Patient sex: F
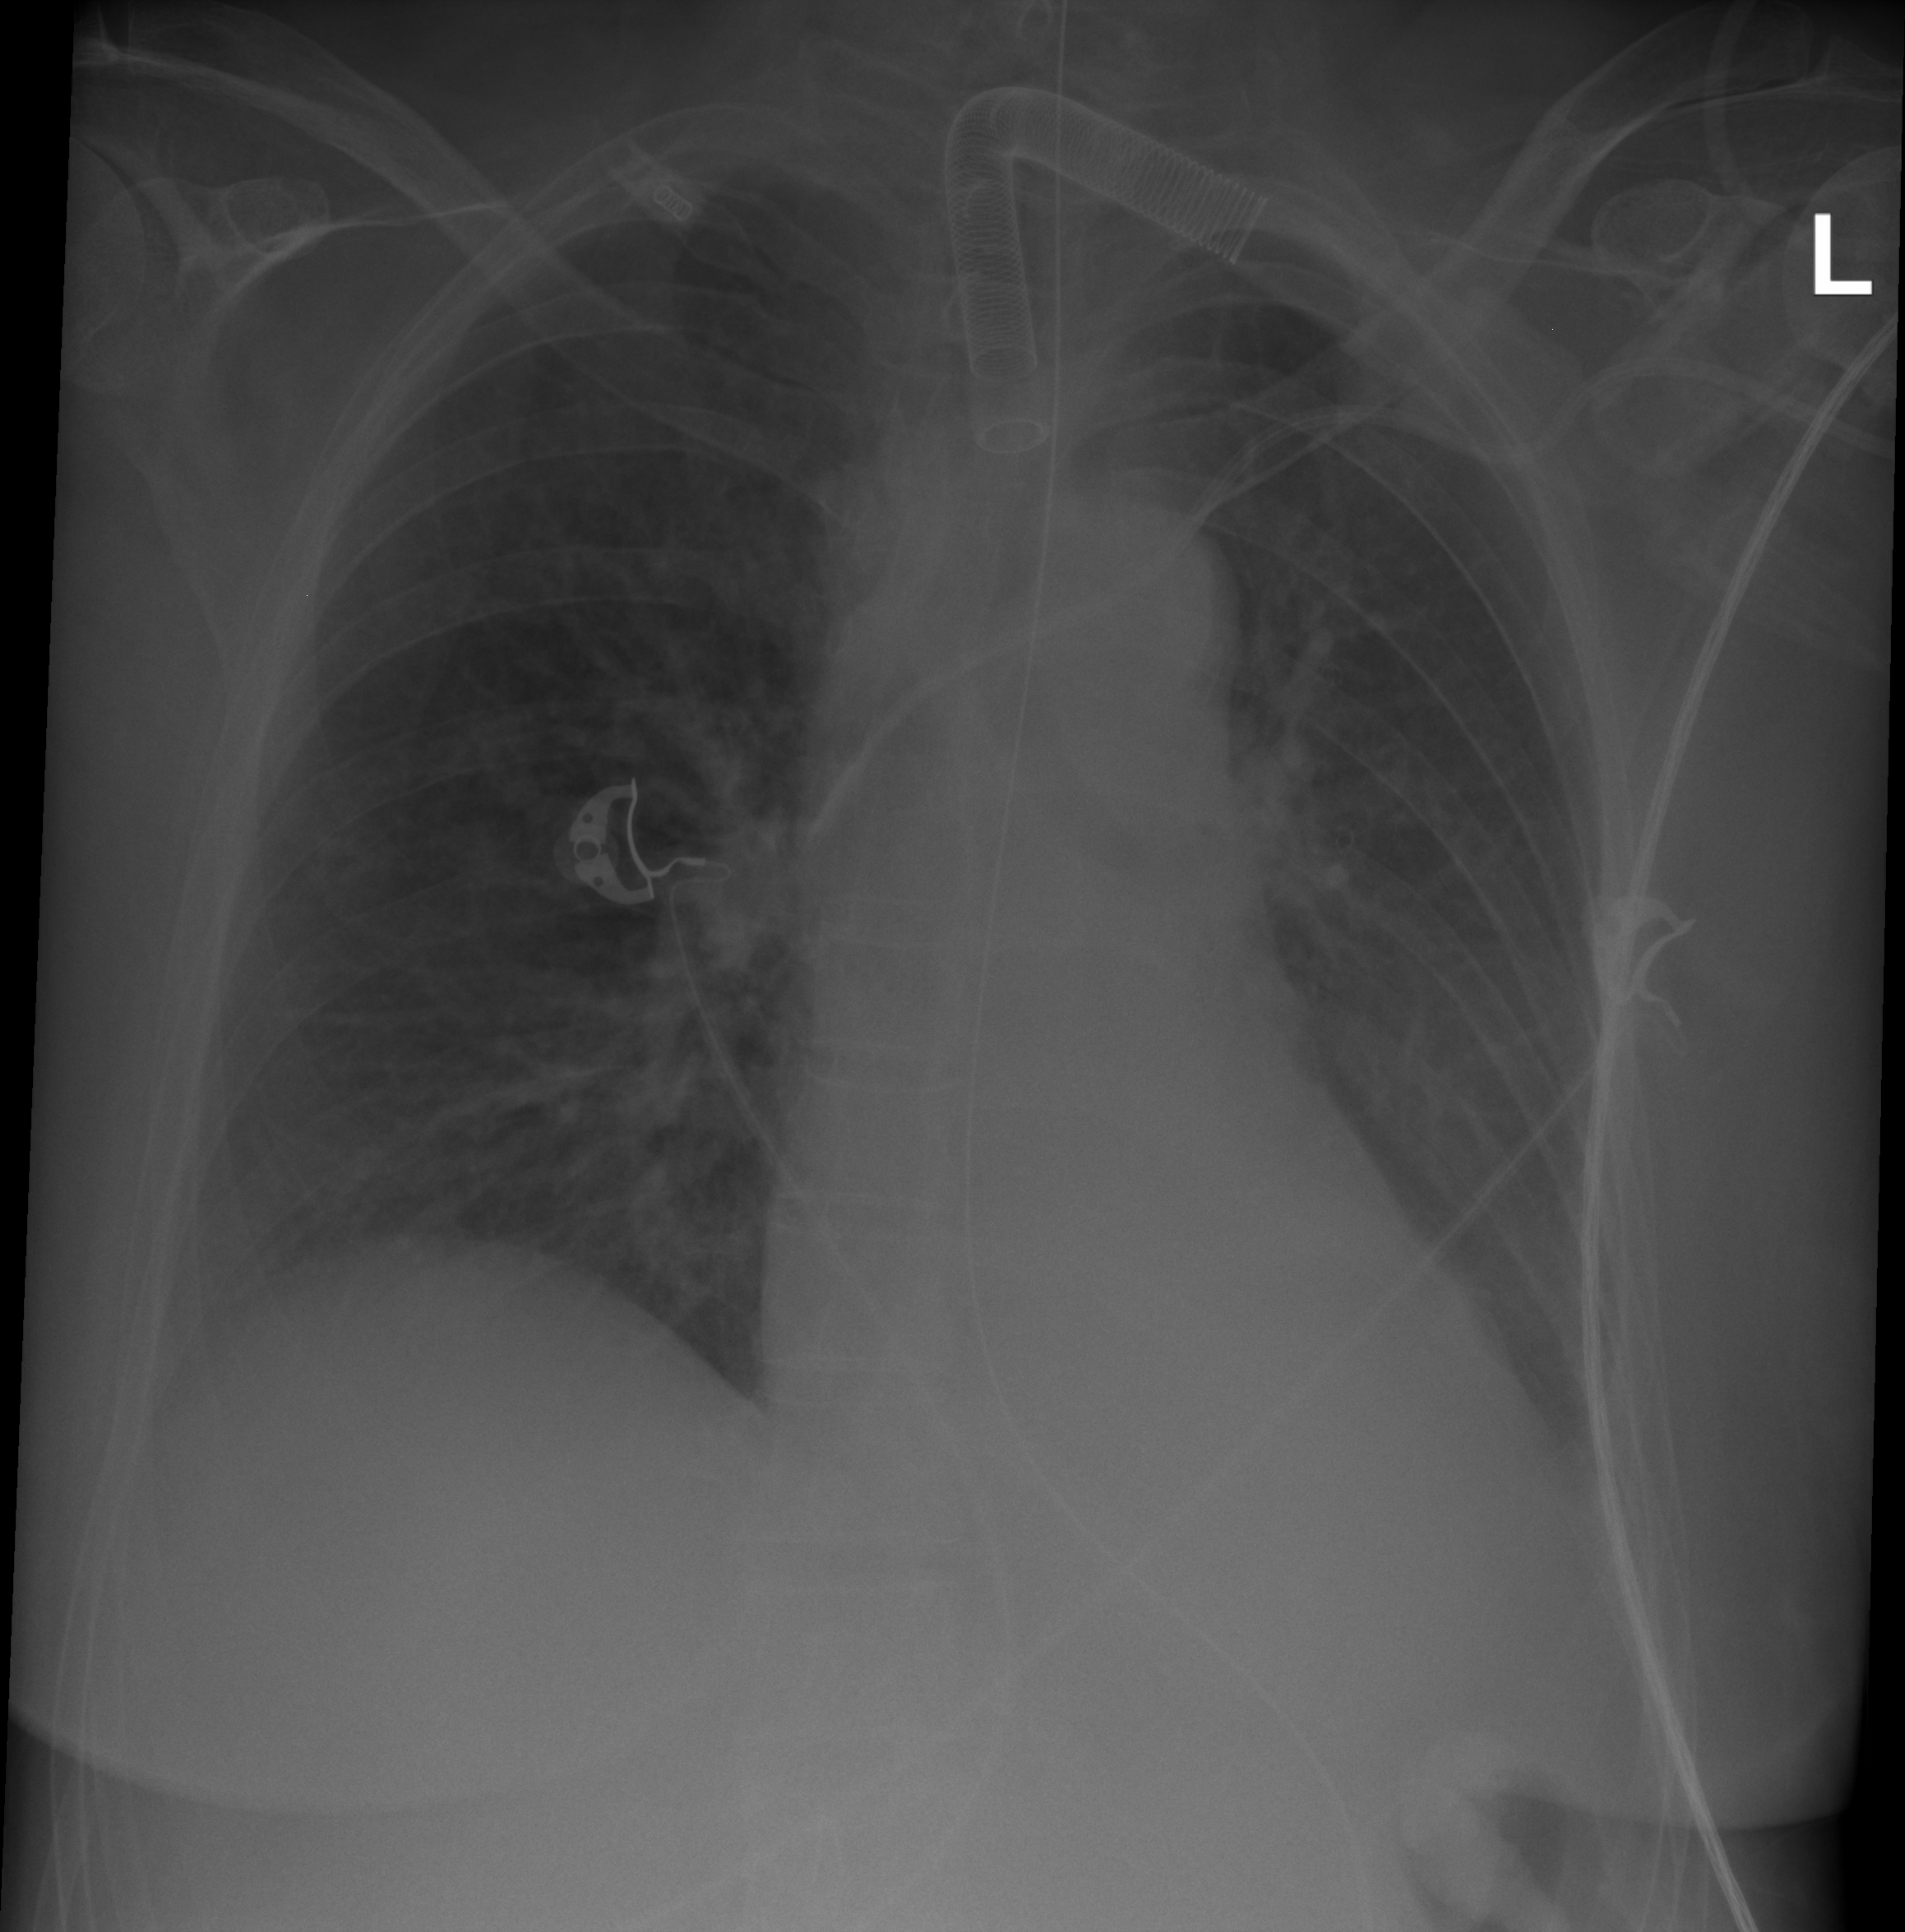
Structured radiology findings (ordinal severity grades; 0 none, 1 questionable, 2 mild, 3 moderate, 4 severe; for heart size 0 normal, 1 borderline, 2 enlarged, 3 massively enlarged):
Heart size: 1
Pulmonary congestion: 1
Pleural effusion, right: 2
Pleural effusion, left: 2
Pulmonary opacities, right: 2
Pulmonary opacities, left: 0
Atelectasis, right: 2
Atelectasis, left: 2